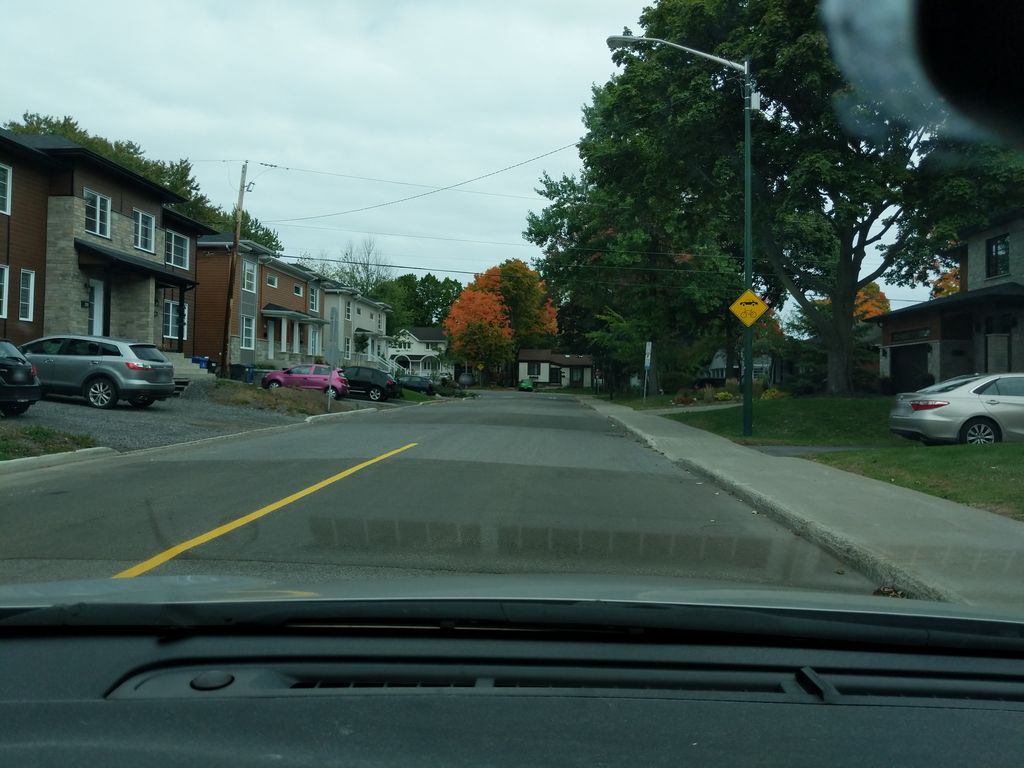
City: quebec_city